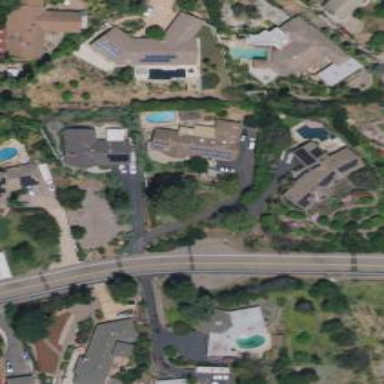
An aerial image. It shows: Driveway leading to service road.